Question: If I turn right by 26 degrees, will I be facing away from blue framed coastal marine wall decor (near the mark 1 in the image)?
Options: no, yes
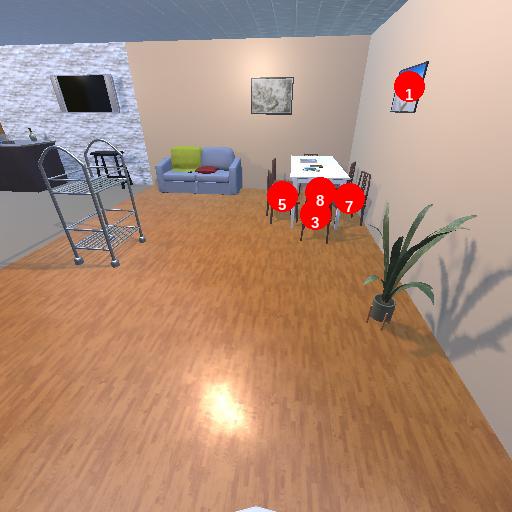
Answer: no